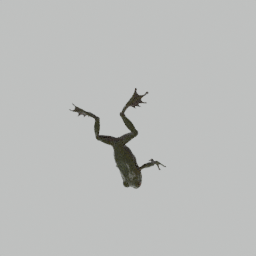
Label: animals